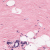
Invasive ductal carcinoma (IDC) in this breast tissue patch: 0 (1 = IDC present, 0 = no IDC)